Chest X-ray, PA view. Patient: 45 years old, sex M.
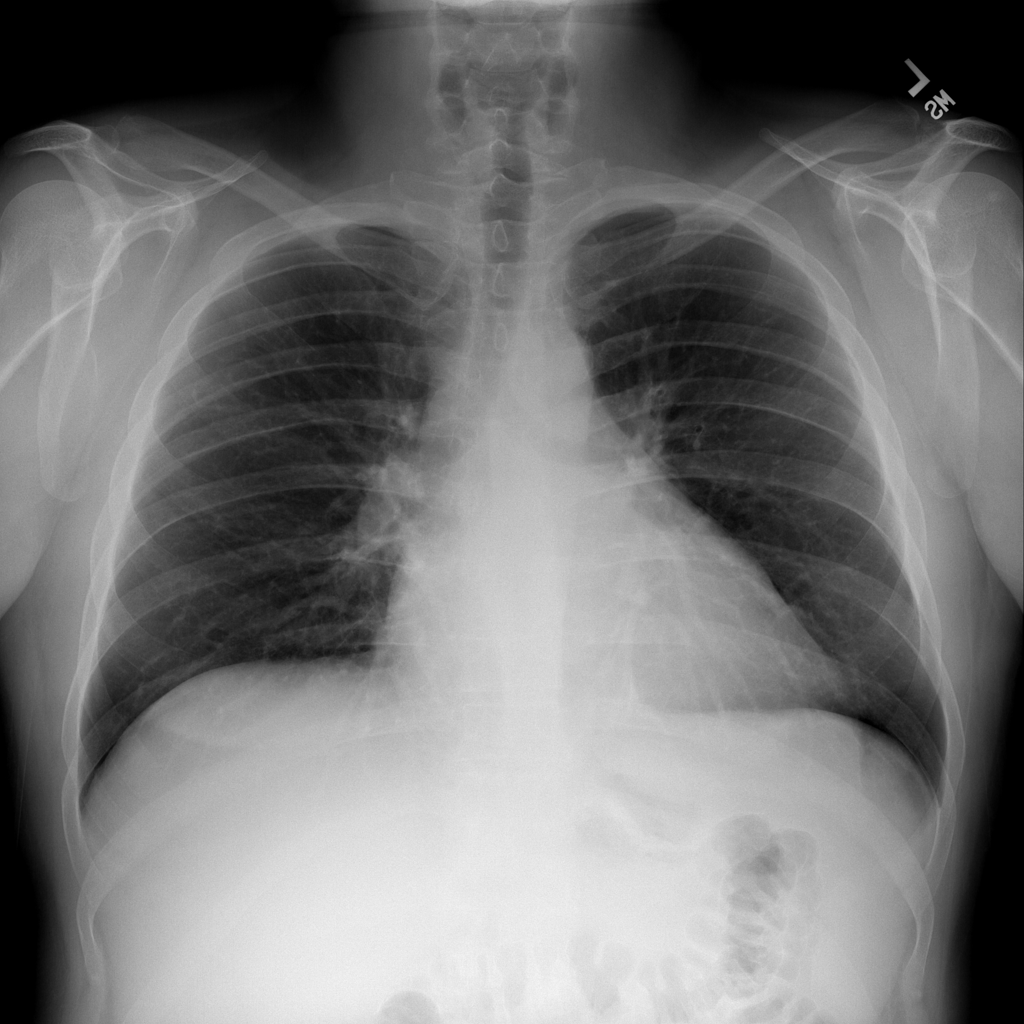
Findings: No Finding